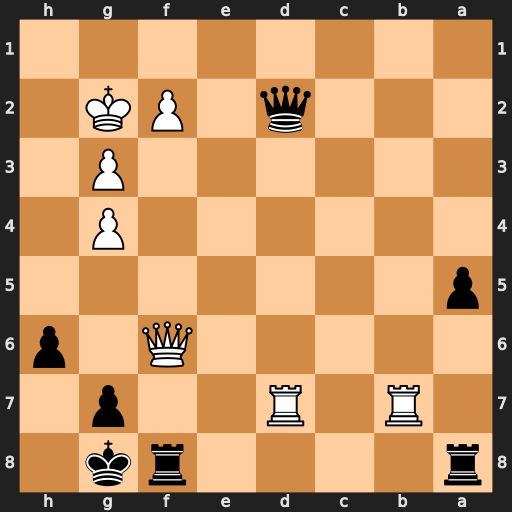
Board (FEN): r4rk1/1R1R2p1/5Q1p/p7/6P1/6P1/3q1PK1/8
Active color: b
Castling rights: -
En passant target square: -
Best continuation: Qxd7 Qxf8+ Kxf8